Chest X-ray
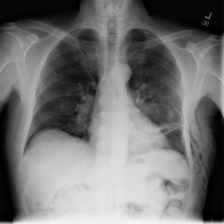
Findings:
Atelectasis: negative
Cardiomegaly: negative
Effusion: negative
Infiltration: negative
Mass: negative
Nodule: positive
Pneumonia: negative
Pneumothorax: negative
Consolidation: negative
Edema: negative
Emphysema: positive
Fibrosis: negative
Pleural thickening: negative
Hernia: negative